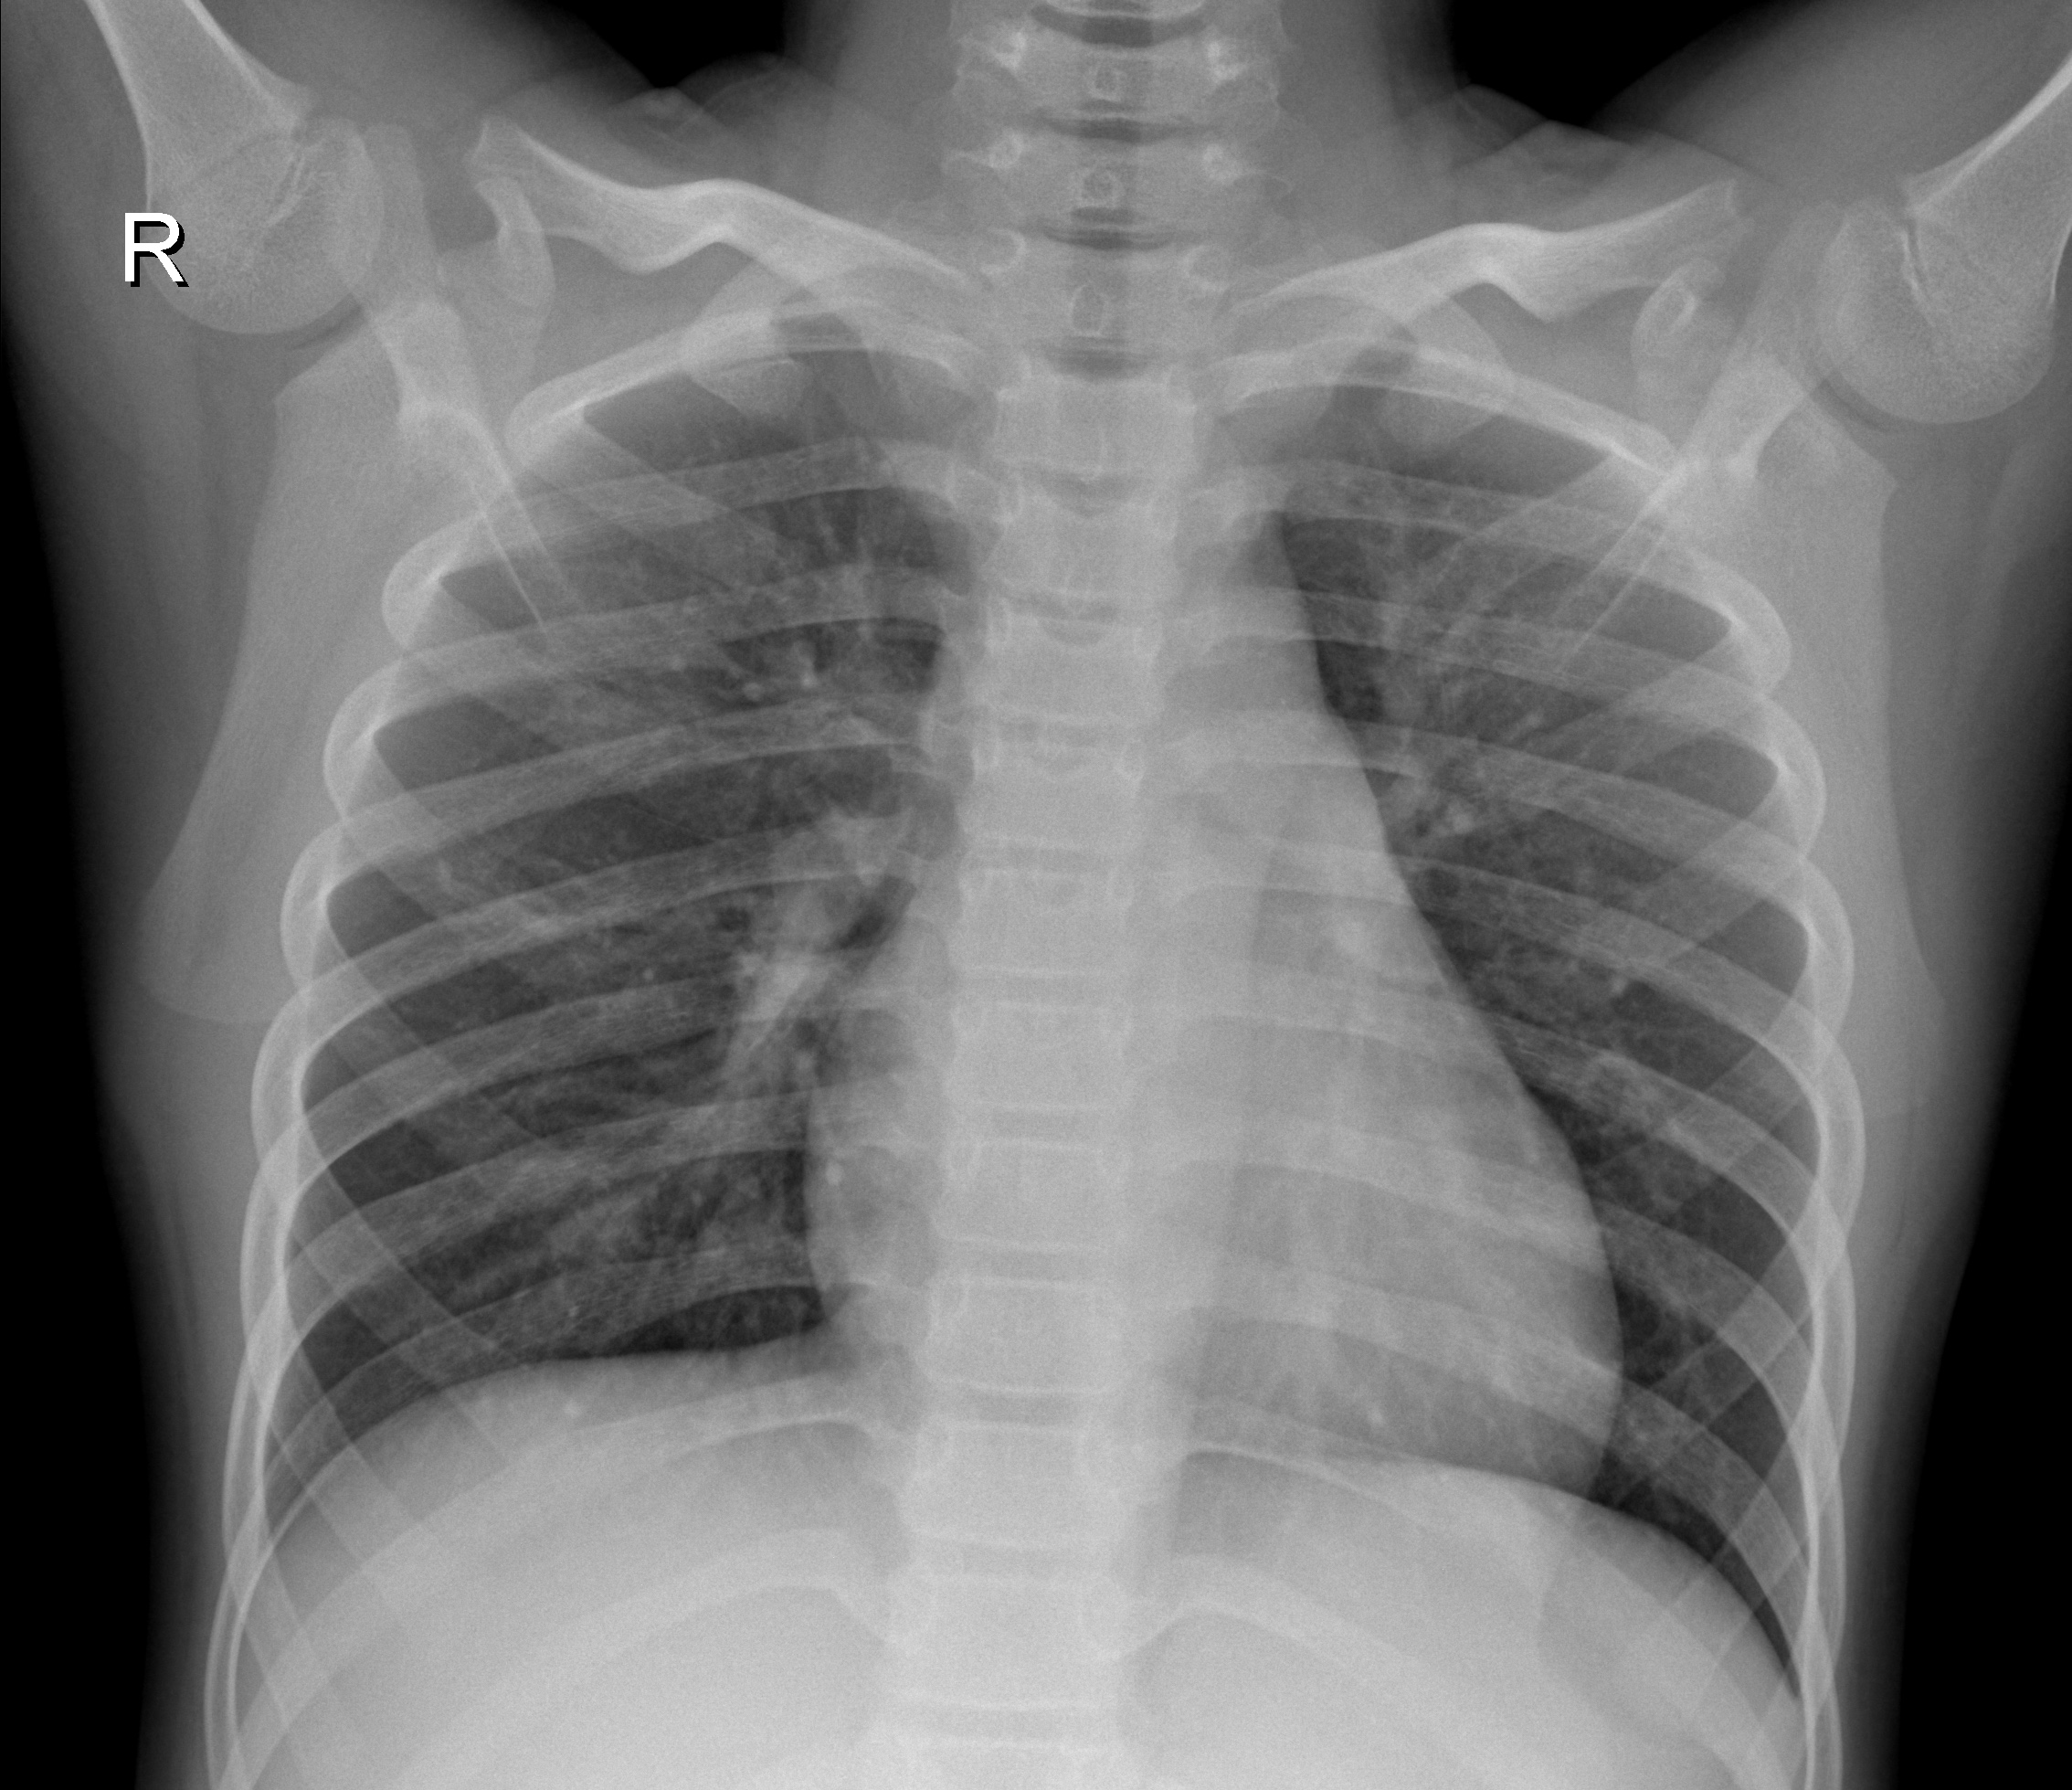
Diagnosis: NORMAL